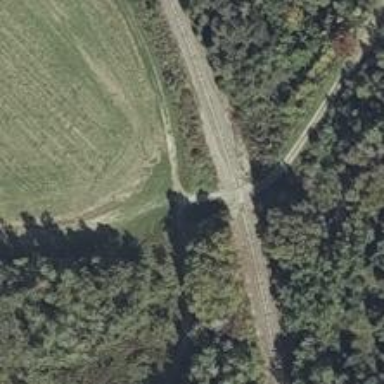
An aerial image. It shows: Railway crossing.